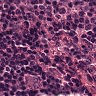
Metastatic tissue present: no